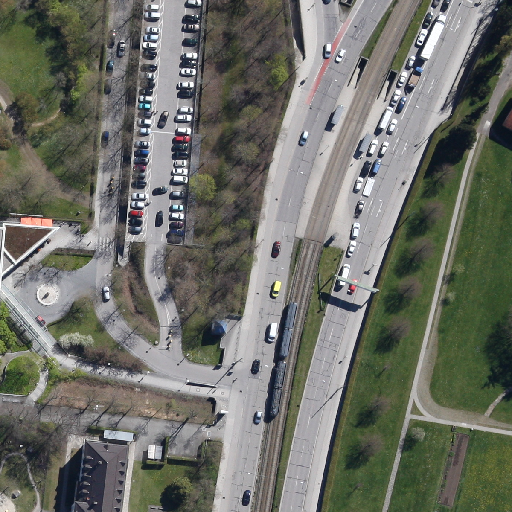
Referring expression: road